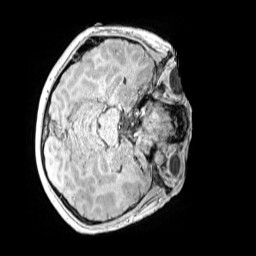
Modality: MP2RAGE
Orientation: axial
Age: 11
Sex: male
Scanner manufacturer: siemens
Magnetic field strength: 3 T
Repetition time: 4 s
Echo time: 0.00299 s